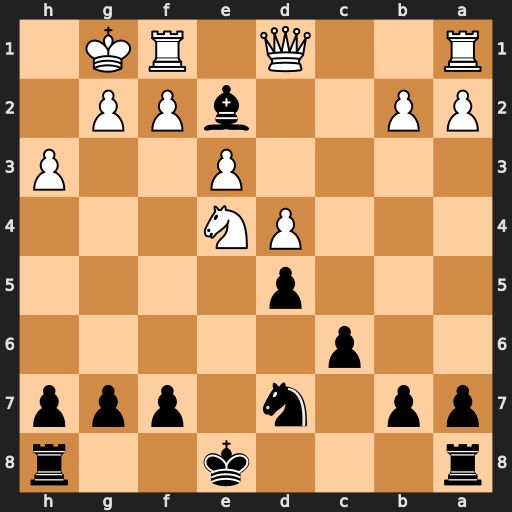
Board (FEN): r3k2r/pp1n1ppp/2p5/3p4/3PN3/4P2P/PP2bPP1/R2Q1RK1
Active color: b
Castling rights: kq
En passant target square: -
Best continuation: Bxd1 Nd6+ Ke7